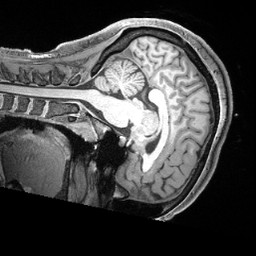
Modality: T1w
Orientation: sagittal
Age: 24
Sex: female
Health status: ill
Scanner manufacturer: siemens
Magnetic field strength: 3 T
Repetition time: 2.4 s
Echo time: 0.00222 s